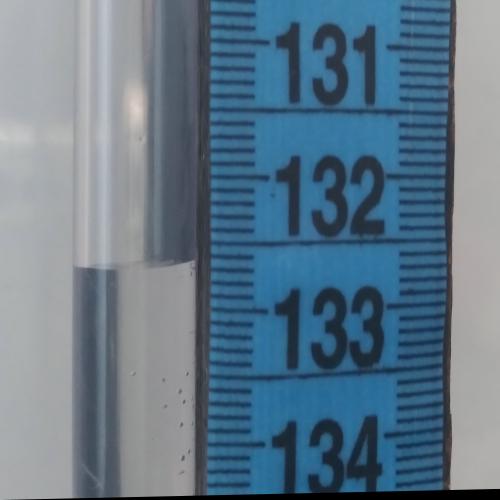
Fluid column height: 132.6 cm